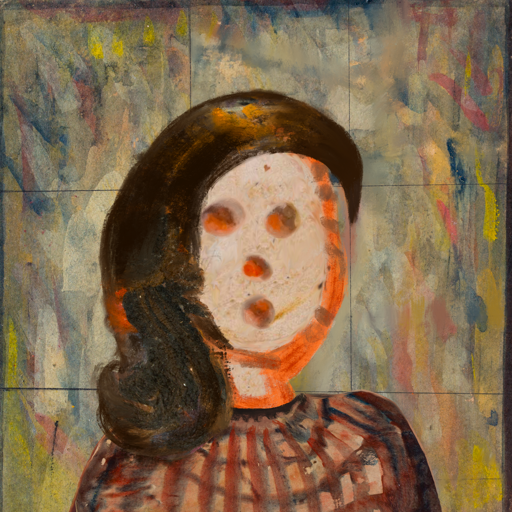
Background: GypsyMother, Head And Neck Front: Rupkatha, Face Front: Rupkatha, Bust: Orphan, Hair Front: Gypsy_Queen, Head Accessory: Blank, Second Necklace: Blank, Necklace: Blank, Baby: Blank